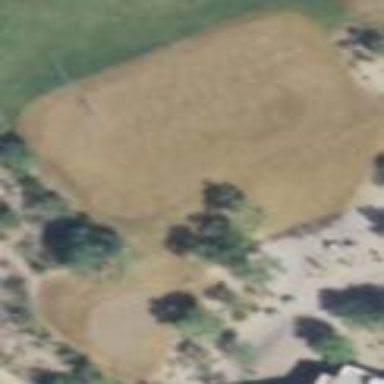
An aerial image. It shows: Rough area in golf course.